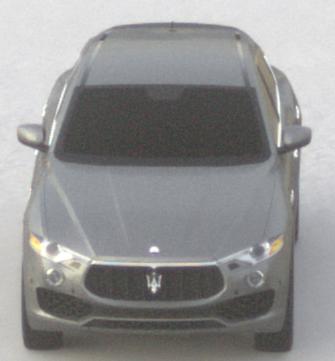
Make: Maserati
Model: Levante GT Hybrid
Detailed model: Levante
Model produced from: 2021/07
Model produced until: 2022/10
Doors: 4
Color: gray
Road condition: dry road
Daytime: sunrise or sunset
Contrast: low contrast